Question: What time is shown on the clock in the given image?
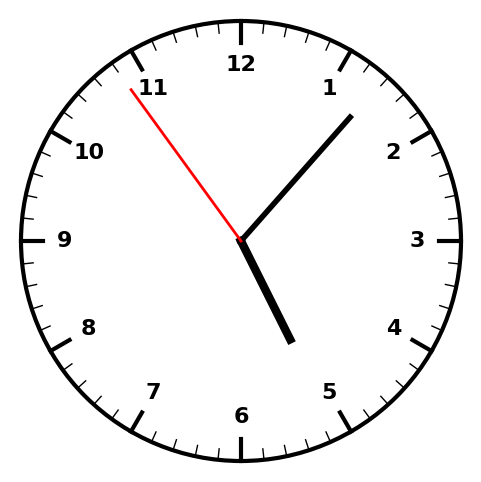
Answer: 05:06:54